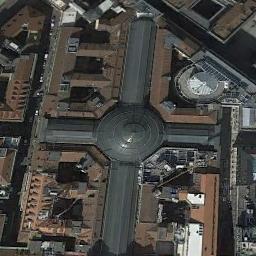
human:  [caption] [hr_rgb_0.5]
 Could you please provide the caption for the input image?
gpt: There is a church with a gray circular roof .

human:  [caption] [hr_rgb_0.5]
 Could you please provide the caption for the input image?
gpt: The church with a circular dome and the rest of the church has a cross-shaped sloping roof .

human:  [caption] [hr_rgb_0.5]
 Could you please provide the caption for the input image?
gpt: A church with a brown and gray roof, With a cross-shaped roof on the main house .

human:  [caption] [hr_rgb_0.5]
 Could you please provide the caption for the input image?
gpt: This is a church with a circle in the middle and a rectangle around it .

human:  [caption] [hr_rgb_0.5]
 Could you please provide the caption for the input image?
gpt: There are some buildings beside the church .